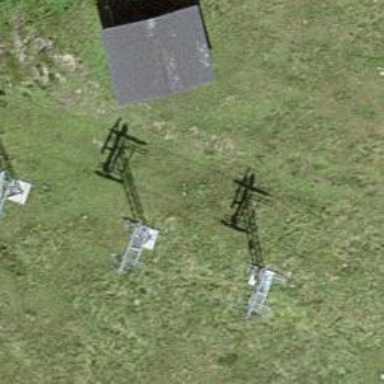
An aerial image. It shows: Pylon used for aerialway.